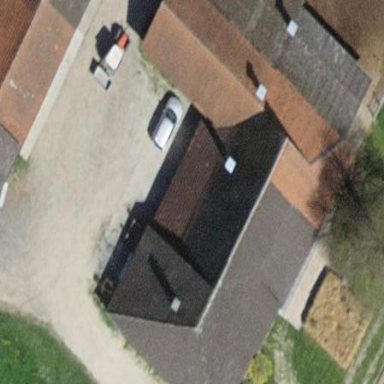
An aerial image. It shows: Farm building.